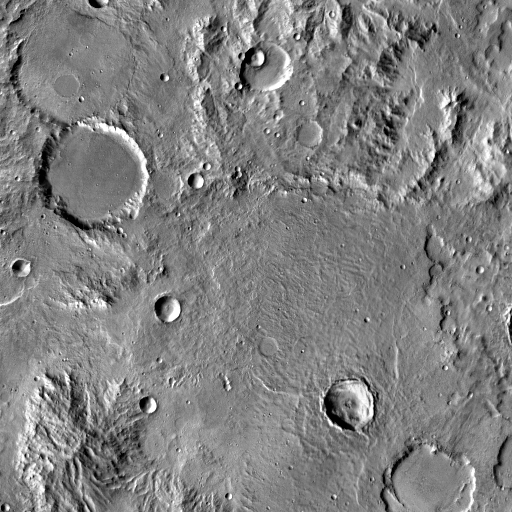
Crater classes present: Background, Other, Layered, Buried, Secondary